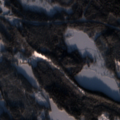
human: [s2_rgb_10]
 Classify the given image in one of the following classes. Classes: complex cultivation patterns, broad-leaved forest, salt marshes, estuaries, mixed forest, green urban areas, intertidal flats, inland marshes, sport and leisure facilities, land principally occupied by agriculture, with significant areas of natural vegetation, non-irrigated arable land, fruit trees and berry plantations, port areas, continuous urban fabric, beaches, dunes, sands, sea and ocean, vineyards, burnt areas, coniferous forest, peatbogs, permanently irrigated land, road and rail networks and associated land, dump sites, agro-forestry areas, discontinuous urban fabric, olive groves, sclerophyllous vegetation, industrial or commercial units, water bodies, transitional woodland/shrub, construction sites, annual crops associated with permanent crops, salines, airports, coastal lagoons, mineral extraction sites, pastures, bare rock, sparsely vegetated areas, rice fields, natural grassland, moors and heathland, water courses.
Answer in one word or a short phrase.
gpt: coniferous forest, transitional woodland/shrub